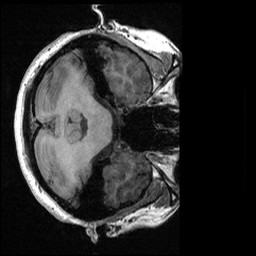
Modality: T1w
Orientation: axial
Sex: female
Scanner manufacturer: ge
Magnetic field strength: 3 T
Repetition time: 0.0064 s
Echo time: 0.00281 s